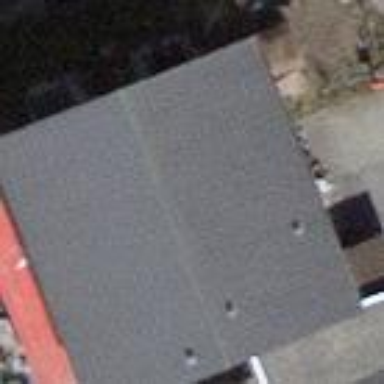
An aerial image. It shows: Building with tiled roof.